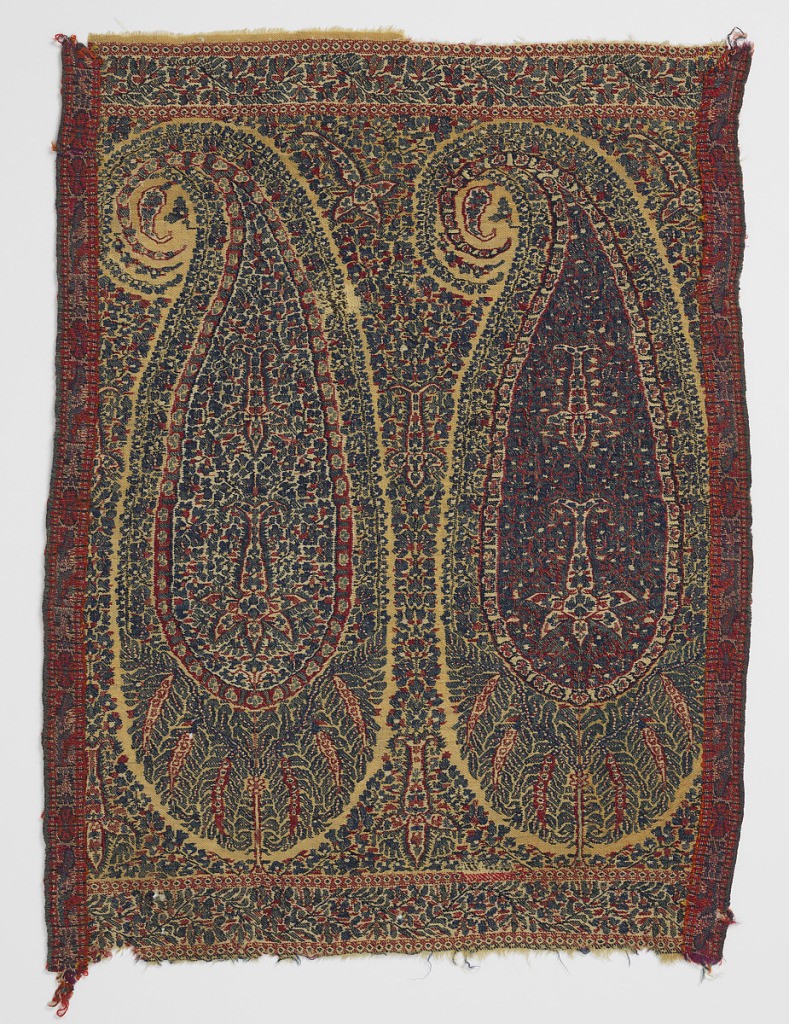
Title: Shawl fragment
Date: ca. 1835
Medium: wool Technique: 2/2 twill tapestry weave, side borders added Label: 2/2 wool twill tapestry, pieced together
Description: Shawl fragment with two repeats of a multicolored cone motif with a border above and below. Multicolored band is stitched to each side.